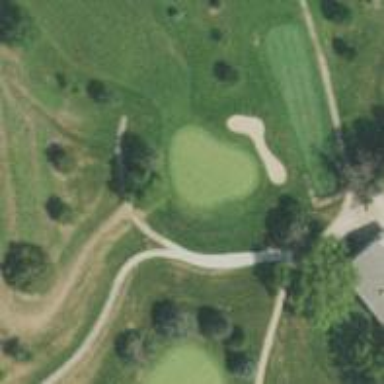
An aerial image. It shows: Golf hole.